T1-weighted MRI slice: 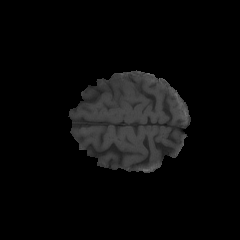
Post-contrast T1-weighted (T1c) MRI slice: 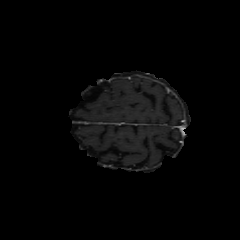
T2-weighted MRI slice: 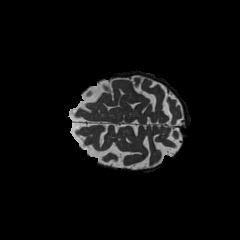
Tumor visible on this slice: no